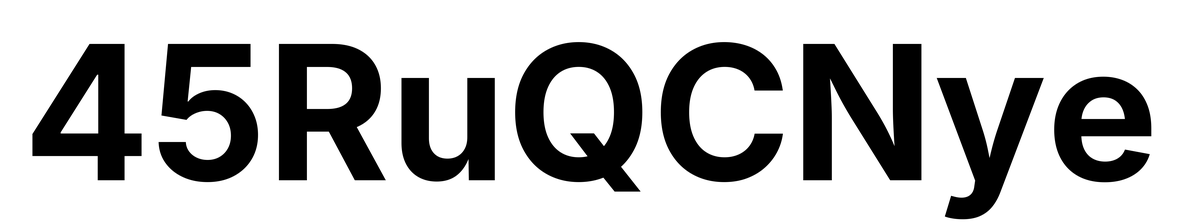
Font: Inter_Bold